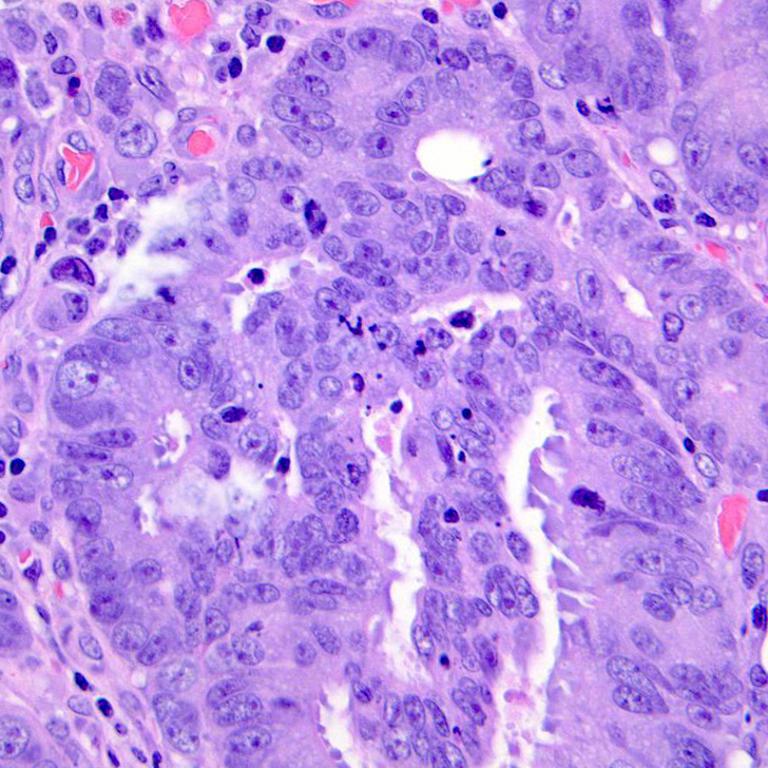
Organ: colon
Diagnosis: adenocarcinomas